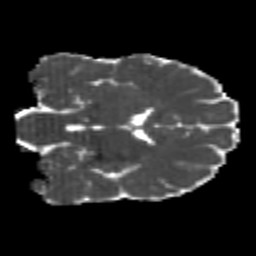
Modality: MD
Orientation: coronal
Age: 24
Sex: male
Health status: healthy
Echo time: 0.074 s